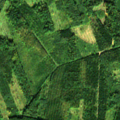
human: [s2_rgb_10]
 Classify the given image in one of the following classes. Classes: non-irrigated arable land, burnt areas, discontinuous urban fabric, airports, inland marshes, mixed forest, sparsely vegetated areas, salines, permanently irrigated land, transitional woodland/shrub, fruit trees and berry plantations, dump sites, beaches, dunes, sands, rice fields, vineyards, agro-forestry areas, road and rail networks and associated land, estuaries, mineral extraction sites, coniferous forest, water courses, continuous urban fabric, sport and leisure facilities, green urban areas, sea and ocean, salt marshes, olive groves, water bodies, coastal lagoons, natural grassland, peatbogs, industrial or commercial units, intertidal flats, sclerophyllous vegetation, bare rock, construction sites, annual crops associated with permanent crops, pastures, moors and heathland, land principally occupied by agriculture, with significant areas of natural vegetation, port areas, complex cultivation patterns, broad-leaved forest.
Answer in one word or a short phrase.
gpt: broad-leaved forest, mixed forest, transitional woodland/shrub